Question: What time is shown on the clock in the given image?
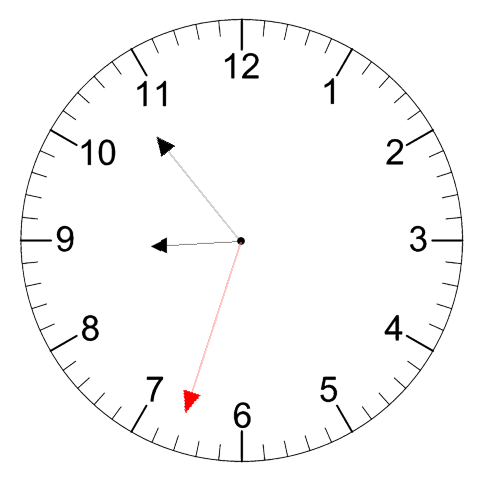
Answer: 08:53:33